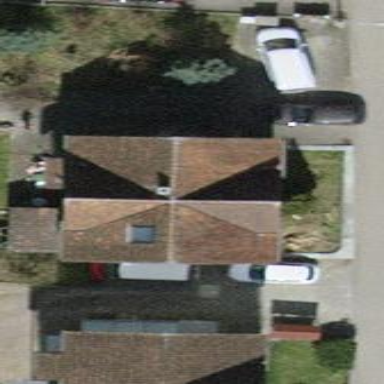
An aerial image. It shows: Detached building.